Interaction volume radius: 5 \u00c5
Interaction volume height: 15 \u00c5
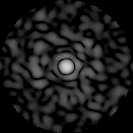
Disorder parameter: 0.8965